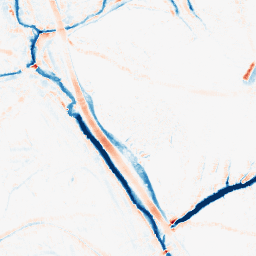
Category: morphological
Decomposition family: morphological_ellipse
Decomposition parameters: operation: average
width: 10
height: 10
Upsampling method: sinc_hamming
Upsampling parameters: scale: 2
kernel_size: 16
Upsampling scale: 2